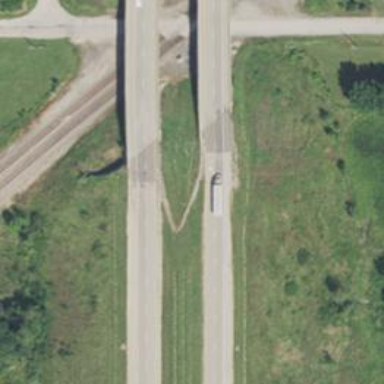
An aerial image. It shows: Trunk highway with expressway features.